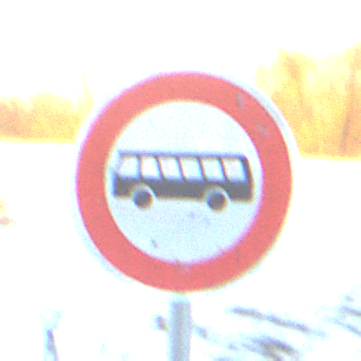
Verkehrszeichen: VerbotKraftomnibusse
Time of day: SunriseSunset
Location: Outdoor (Nature)
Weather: Clear
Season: Winter
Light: Natural